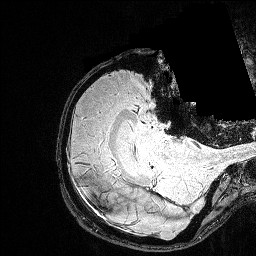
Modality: FLASH
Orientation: axial
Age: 25
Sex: male